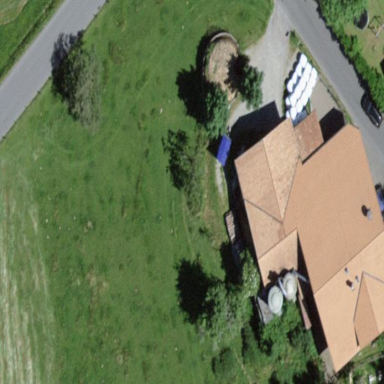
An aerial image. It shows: Farm building.